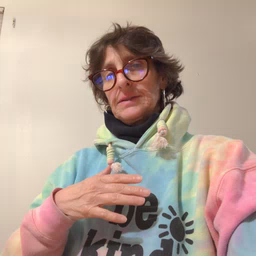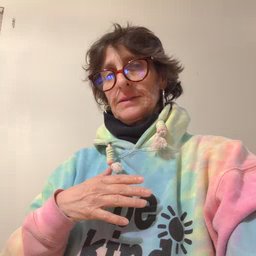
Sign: read